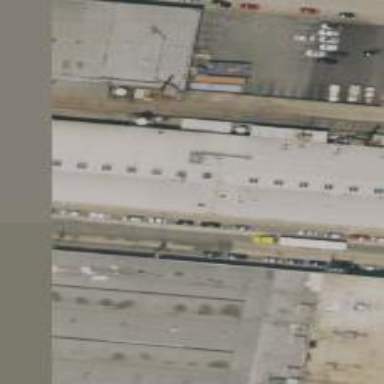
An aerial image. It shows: Warehouse building.